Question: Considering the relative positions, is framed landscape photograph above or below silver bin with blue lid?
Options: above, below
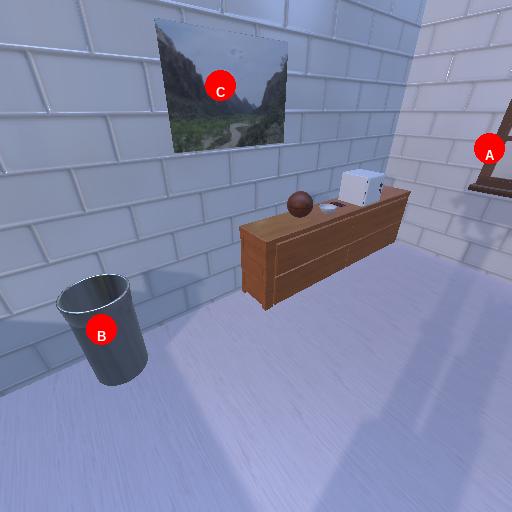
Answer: above